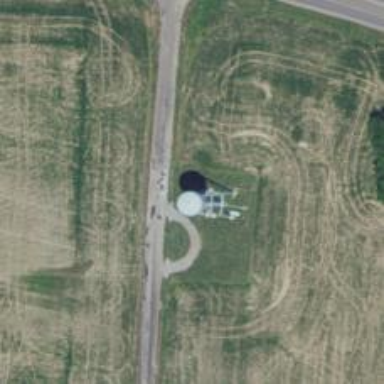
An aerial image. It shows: Water tower that is man-made.